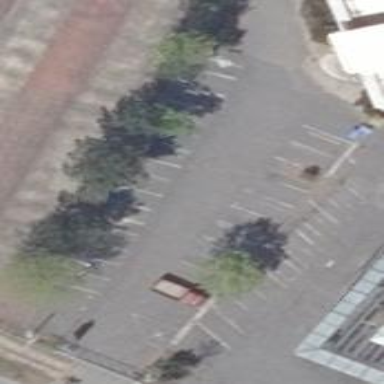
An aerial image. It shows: Parking area with paving stones surface.